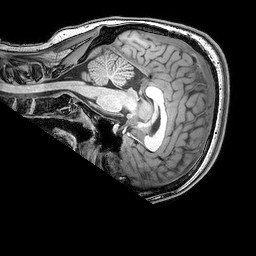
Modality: T1w
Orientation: sagittal
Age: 19
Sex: male